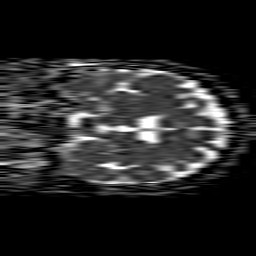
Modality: ADC
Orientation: coronal
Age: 68
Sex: female
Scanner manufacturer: philips
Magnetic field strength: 1.5 T
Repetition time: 4.6 s
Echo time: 0.09059 s